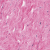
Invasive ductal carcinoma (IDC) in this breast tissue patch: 0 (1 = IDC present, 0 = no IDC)